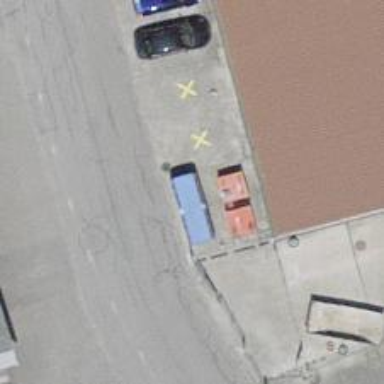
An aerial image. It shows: Recycling container at amenity designated for recycling.